Interaction volume radius: 10 \u00c5
Interaction volume height: 10 \u00c5
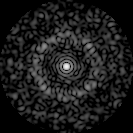
Disorder parameter: 0.8173